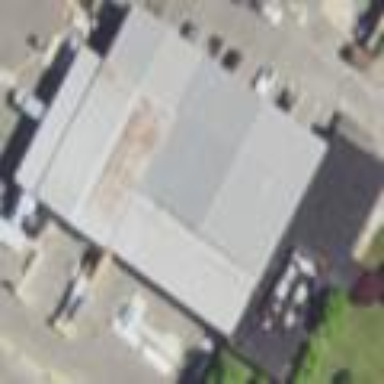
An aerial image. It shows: Industrial building.